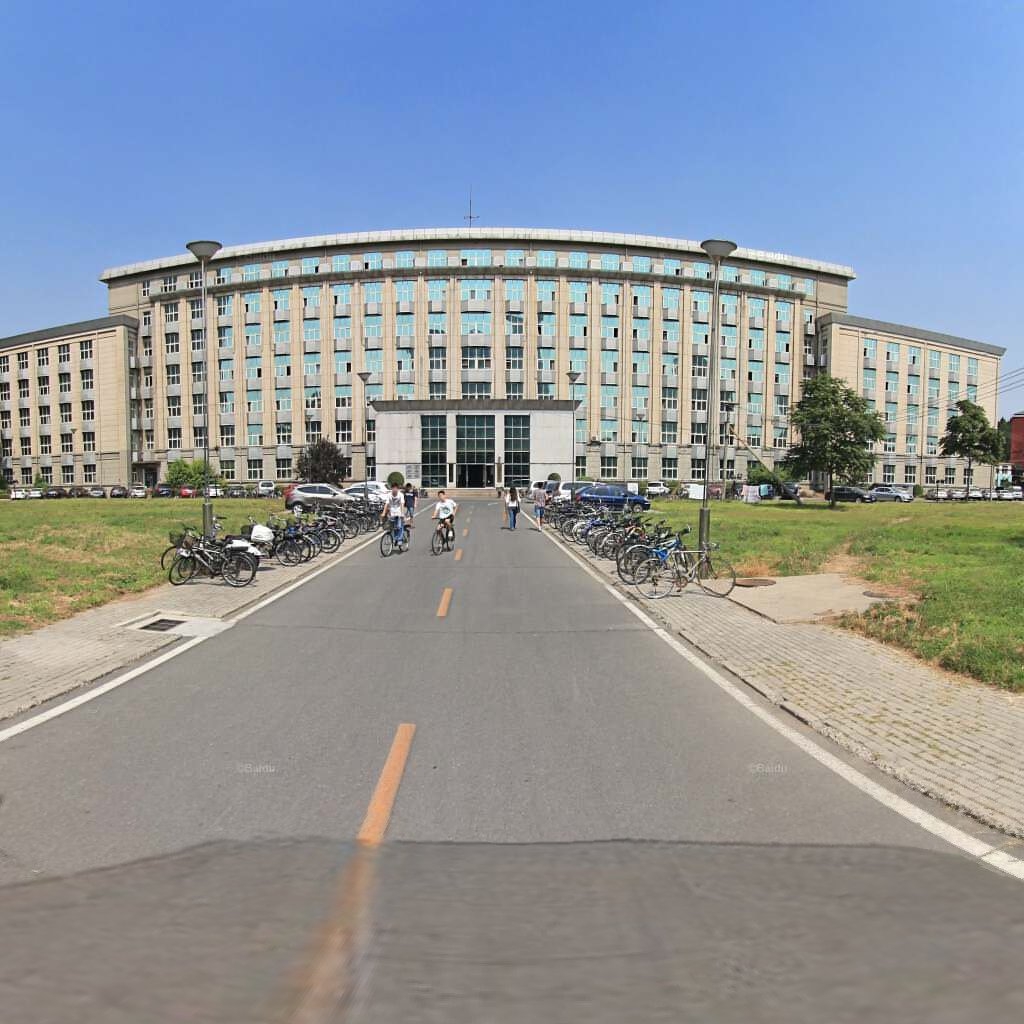
Region: Haidian
Road damage annotations: transverse crack, transverse crack, manhole cover, manhole cover